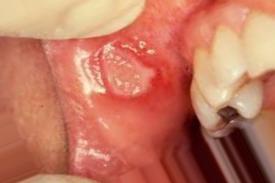
Condition: Mouth Ulcer